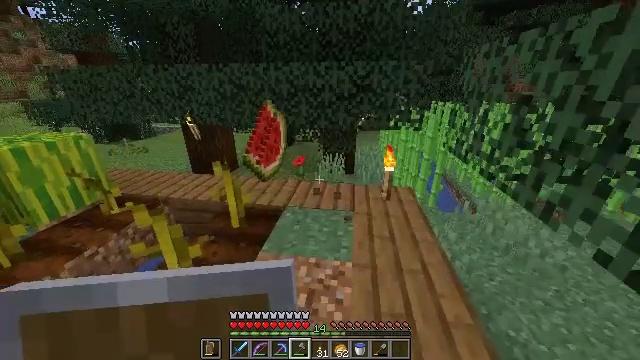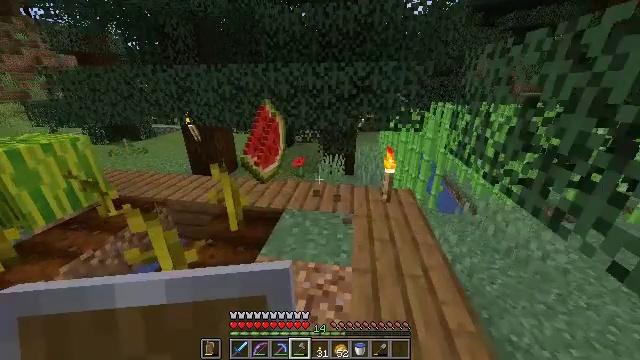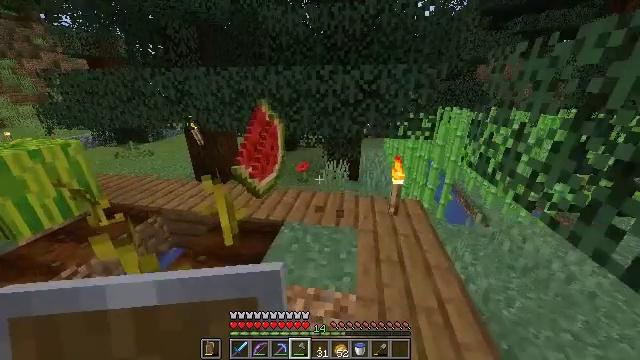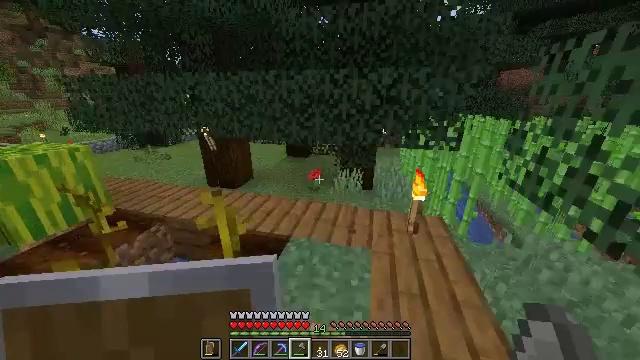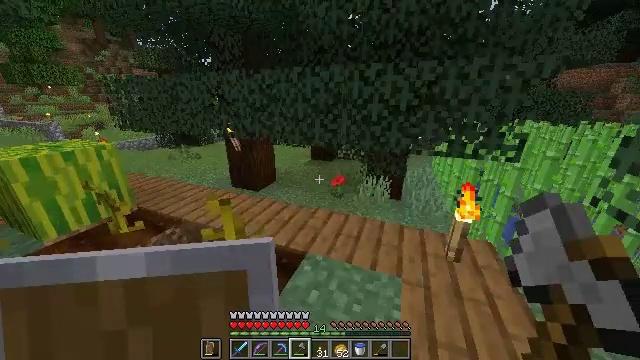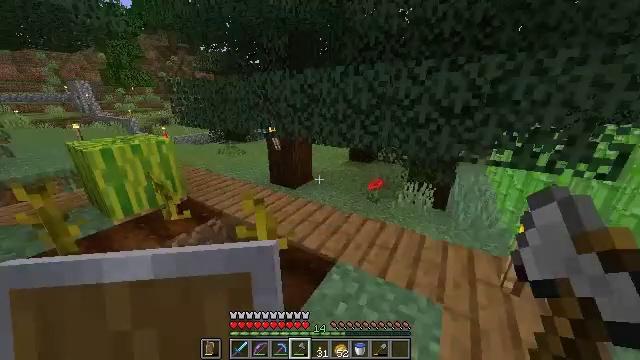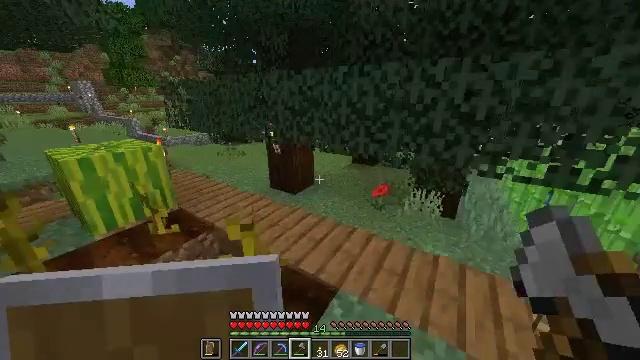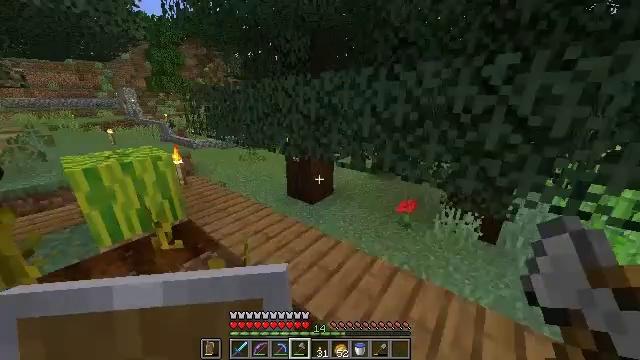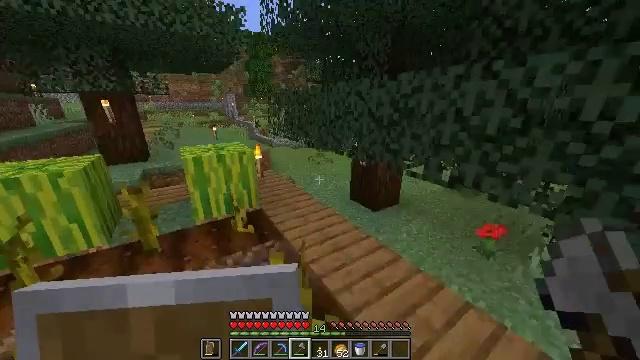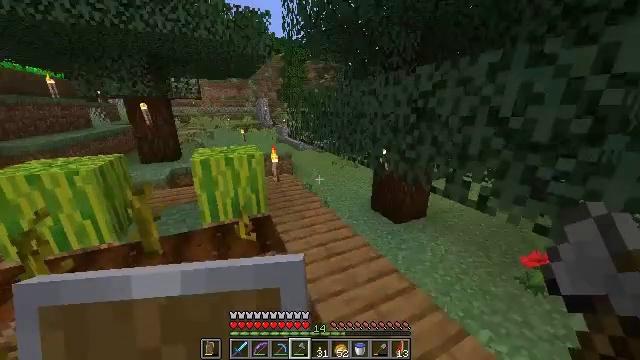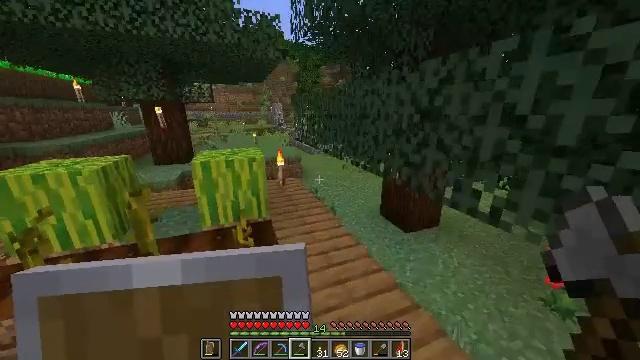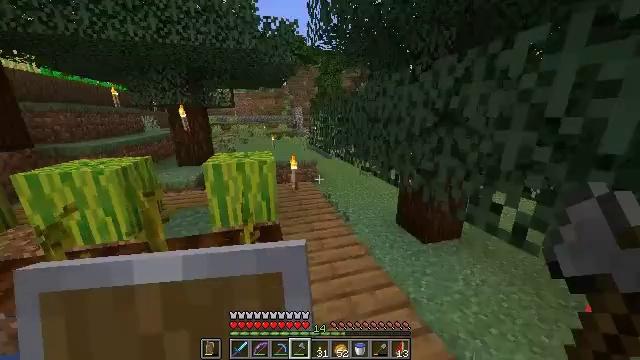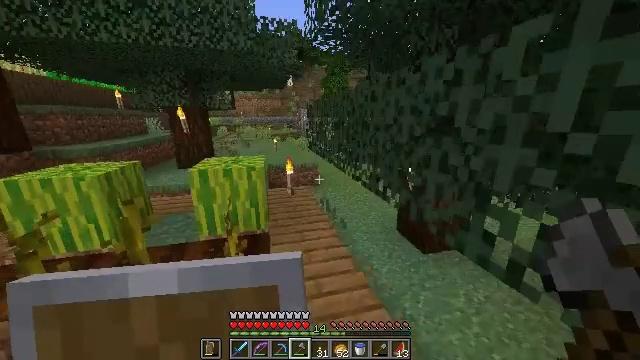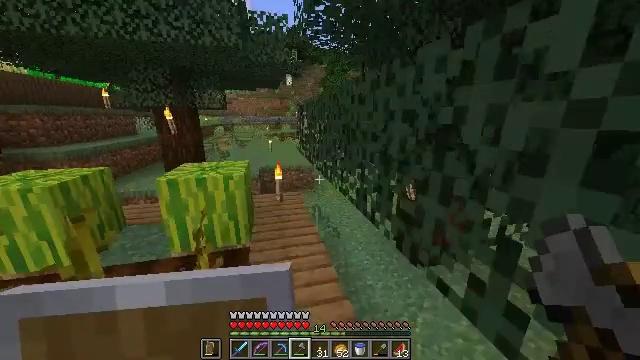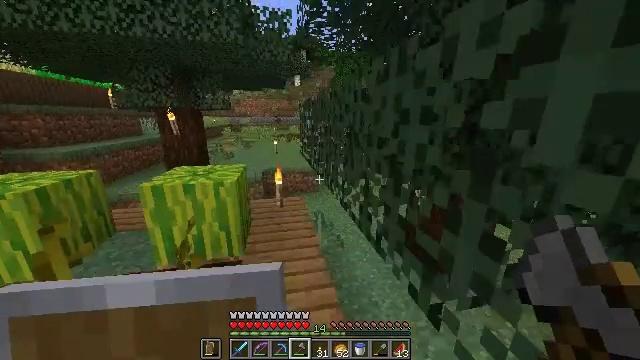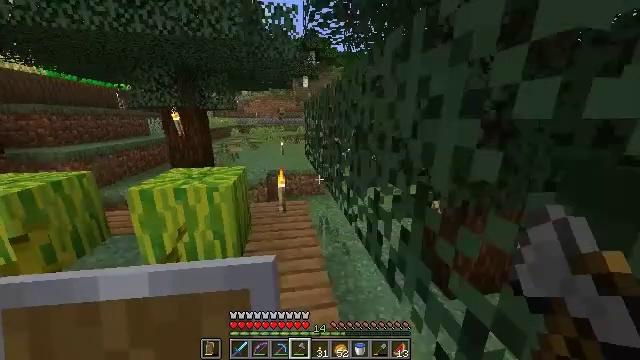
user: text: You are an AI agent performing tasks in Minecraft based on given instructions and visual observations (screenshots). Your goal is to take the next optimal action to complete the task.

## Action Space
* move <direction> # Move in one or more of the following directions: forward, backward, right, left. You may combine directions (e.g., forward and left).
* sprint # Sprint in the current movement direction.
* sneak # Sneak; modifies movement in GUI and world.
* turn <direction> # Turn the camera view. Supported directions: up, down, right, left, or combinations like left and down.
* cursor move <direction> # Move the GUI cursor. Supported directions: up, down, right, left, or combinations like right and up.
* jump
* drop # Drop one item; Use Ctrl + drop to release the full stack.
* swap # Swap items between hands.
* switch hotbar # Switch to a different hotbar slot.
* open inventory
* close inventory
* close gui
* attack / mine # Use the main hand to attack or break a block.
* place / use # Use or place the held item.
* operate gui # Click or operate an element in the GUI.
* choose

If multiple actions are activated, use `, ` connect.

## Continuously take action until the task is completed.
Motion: motion action
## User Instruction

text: Gather melon for food.
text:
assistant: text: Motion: move forward
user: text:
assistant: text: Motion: move forward, turn left
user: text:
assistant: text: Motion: move forward, turn left and up
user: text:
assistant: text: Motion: move forward, turn left
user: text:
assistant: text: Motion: move forward, turn left
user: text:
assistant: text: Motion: move forward
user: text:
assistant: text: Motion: move forward and move right, turn left and up
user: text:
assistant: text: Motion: move forward and move right, turn left
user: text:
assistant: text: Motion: move forward and move right, turn left
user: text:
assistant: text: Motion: move forward and move right, turn left
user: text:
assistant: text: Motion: move forward and move right, turn left and up
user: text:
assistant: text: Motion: move forward, turn left
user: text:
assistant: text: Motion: move forward
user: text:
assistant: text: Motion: move forward, turn left
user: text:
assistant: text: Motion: move forward, turn left
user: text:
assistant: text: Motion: move forward
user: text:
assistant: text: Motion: move forward, turn left and down
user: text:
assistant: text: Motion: move forward, turn left and down
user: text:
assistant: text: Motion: move forward
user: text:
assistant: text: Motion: move forward and move right, turn left and down
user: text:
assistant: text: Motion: move forward and move right, turn left and down
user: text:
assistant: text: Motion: move forward and move right, turn left and down
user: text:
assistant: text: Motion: move forward and move right, turn left and down
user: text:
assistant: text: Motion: turn left
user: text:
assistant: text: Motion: no_op
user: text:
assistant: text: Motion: turn left and down
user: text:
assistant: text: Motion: turn left, attack / mine
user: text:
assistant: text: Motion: turn left, attack / mine
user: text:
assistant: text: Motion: attack / mine
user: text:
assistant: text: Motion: attack / mine